Question: I'm writing an automated SQLCLR deployment tool and I'm using reflection to discover the procedures and functions that have to be declared. So I'm using code like this to build the T-SQL needed to deploy the assembly methods:
'''
...
if (p.ParameterType == typeof(string))
{
sql = "nvarchar(4000)";
}
...
'''
But this method contains an parameter declared in C# as 'out SqlBytes bytes' and the ParameterType is 'SqlBytes&'. I cannot use 'typeof(SqlBytes&)' for comparison, because is invalid syntax. So I'm a bit puzzled what exactly is the 'SqlBytes&' type, and if there is a way to produce the typeof for it. I know I can resort to types name (ie. strings) comparison instead, that is not my the question, I'm more curious what is such a type with '&', seems like a C++ reference type, but I reckon in +10 years of working with .Net I've never noticed them.

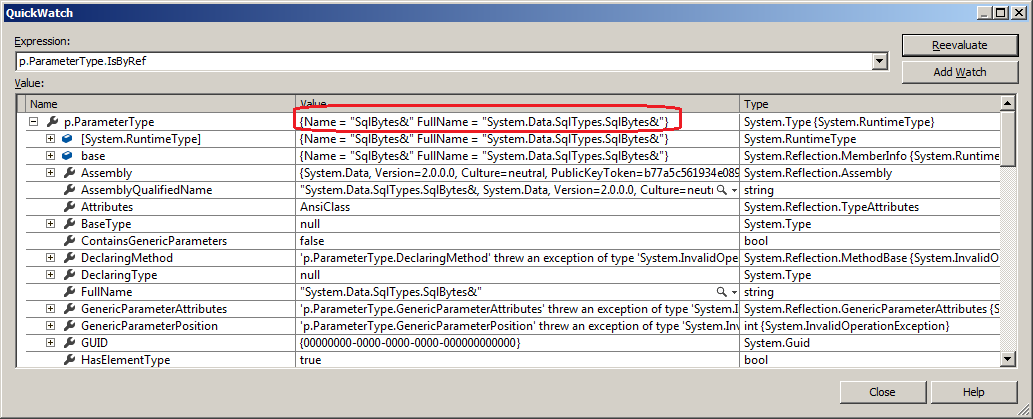
Answer: 'SqlBytes&' is exactly the same as 'out SqlBytes' (and 'ref SqlBytes', as it happens). Basically, 'out' and 'ref' are implemented identically, as a reference, by-reference. If you are using reflection and you currently have a 'Type' instance, you can get the by-reference version by using:
'''
Type type = ...
Type byRefType = type.MakeByRefType();
'''
and rather confusingly, to get back to the non-by-ref version:
'''
Type origType = byRefType.GetElementType();
'''
(I suspect they probably just hacked that into an existing method, frankly)